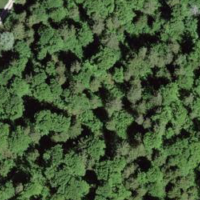
EUNIS habitat code: 41
Species observed at this site:
Parnassia palustris